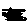
Label: tree